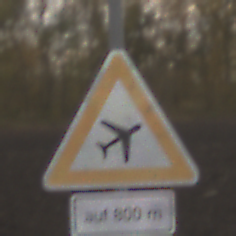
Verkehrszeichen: FlugbetriebLinks
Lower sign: LaengeEinerStrecke5
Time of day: MorningAfternoon
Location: Outdoor (Nature)
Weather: Overcast
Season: NotSpecified
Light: Natural